Question: This is what my Activity looks like:

I have an arrayList which is already defined with a few Item objects.
'''
ArrayList<Item> selectedItems = new ArrayList<Item>();
'''
The following code dynamically creates multiple views and adds them to a linearlayout based on how many there are within the ArrayList selectedItems. In this case we only have 2 Item objects which present us with the value Single Potrait and Makeup as we can see from the screenshot. I attempted to assign an onClickListener however I am unable to determine which view is being clicked.
How can I assign a onClickListener to each view where I am able to determine which one is clicked so I can change the Quantity TextView for that specific item. I would like to avoid using a ListView in this situation for other reasons.
In other words: If someone clicks "Makeup" I want to be able to have a reference to that created view so that I can edit the values such as the Price or Quantity however the difficulty is that I do not know how to reference the view or even how to determine which view was selected. Thank you for all the help!
'''
for(Item currentItem : selectedItems)
{
LayoutInflater inflater = (LayoutInflater)this.getSystemService
(Context.LAYOUT_INFLATER_SERVICE);
View item = inflater.inflate(R.layout.product_template, productField,false);
item.setOnClickListener(new View.OnClickListener()
{
public void onClick(View v)
{
//Add Code to open Dialog for Changing Quantity
//HOW DO I GET ID OF THE VIEW THAT IS CLICKED
//So I can change the text within it?
}
});
//Set the Name
TextView name = (TextView) item.findViewById(R.id.TextView1);
name.setText(currentItem.getTitle());
//Set the Quantity
TextView quantity = (TextView)item.findViewById(R.id.TextView2);
quantity.setText(""+ currencyFormat.format(currentItem.getQuantity()));
productField.addView(item);
}
}
'''
This is the Item.java code if needed for additional reference.
'''
public class Item {
private String title;
private double price, quantity;
private int position;
public Item(String title, double price) {
super();
this.title = title;
this.price = price;
quantity = 1.0;
}
public Item(Item item, int position) {
super();
this.title = item.getTitle();
this.price = item.getPrice();
quantity = 1.0;
this.position = position;
}
public String getTitle() {
return title;
}
public String getDescription(){
return description;
}
public double getPrice() {
return price;
}
public void setQuantity(double quantity){
this.quantity = quantity;
}
public double getQuantity(){
return quantity;
}
public int getPosition(){
return position;
}
@Override
public String toString() {
return title+"
$ "+price;
}
'''
}
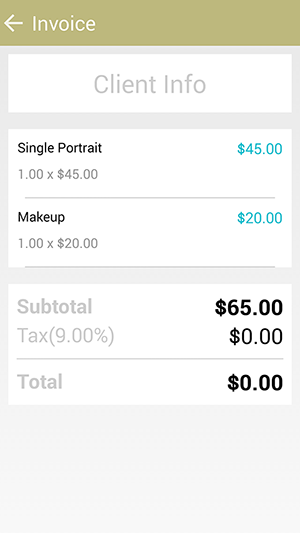
Answer: I see two solutions, the first one is to attach each Item to the each view using the setTag method (<URL>, then on you listener retrieve it to know which objet you are dealing with.
'''
.
.
.
item.setTag(currentItem );
item.setOnClickListener(new View.OnClickListener()
{
public void onClick(View v)
{
Item it = (Item) v.getTag();
}
});
.
.
.
'''
The second solution would be to pass the item to your listener
'''
private class CustomClickListener implements View.OnClickListener{
private Item mIt;
CustomClickListener (Item it){
this.mIt= it;
}
public void onClick(View v)
{
// The item that was clicked it mIt
}
}
// When you create the views
item.setOnClickListener(new CustomClickListener(currentItem));
'''